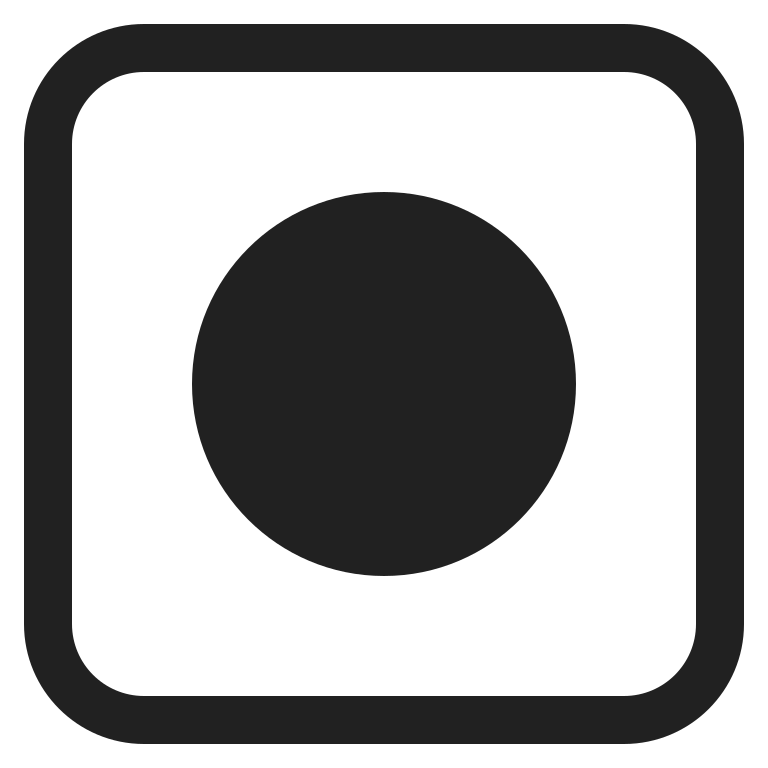
record button high contrast